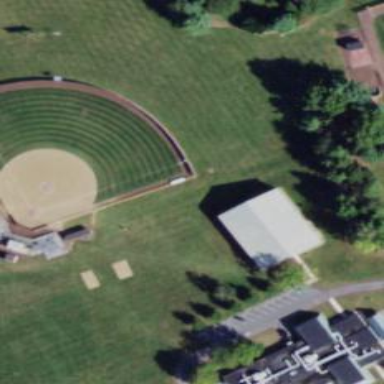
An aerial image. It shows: Softball pitch for leisure land activities.